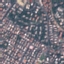
Land use / land cover: Residential